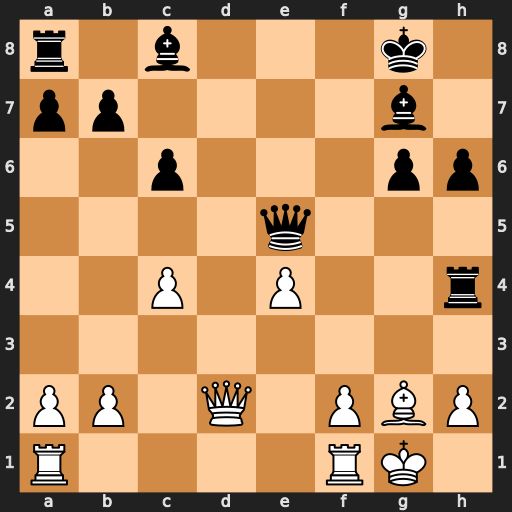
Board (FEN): r1b3k1/pp4b1/2p3pp/4q3/2P1P2r/8/PP1Q1PBP/R4RK1
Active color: w
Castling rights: -
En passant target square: -
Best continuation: Qd8+ Kh7 Qxh4